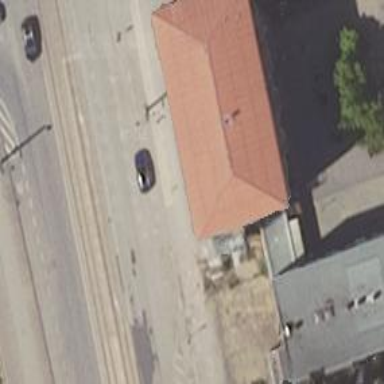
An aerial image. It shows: Hipped-roof building with apartments.